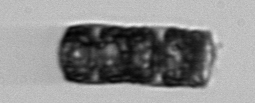
Label: Paralia_sulcata